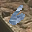
Label: 6